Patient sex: M
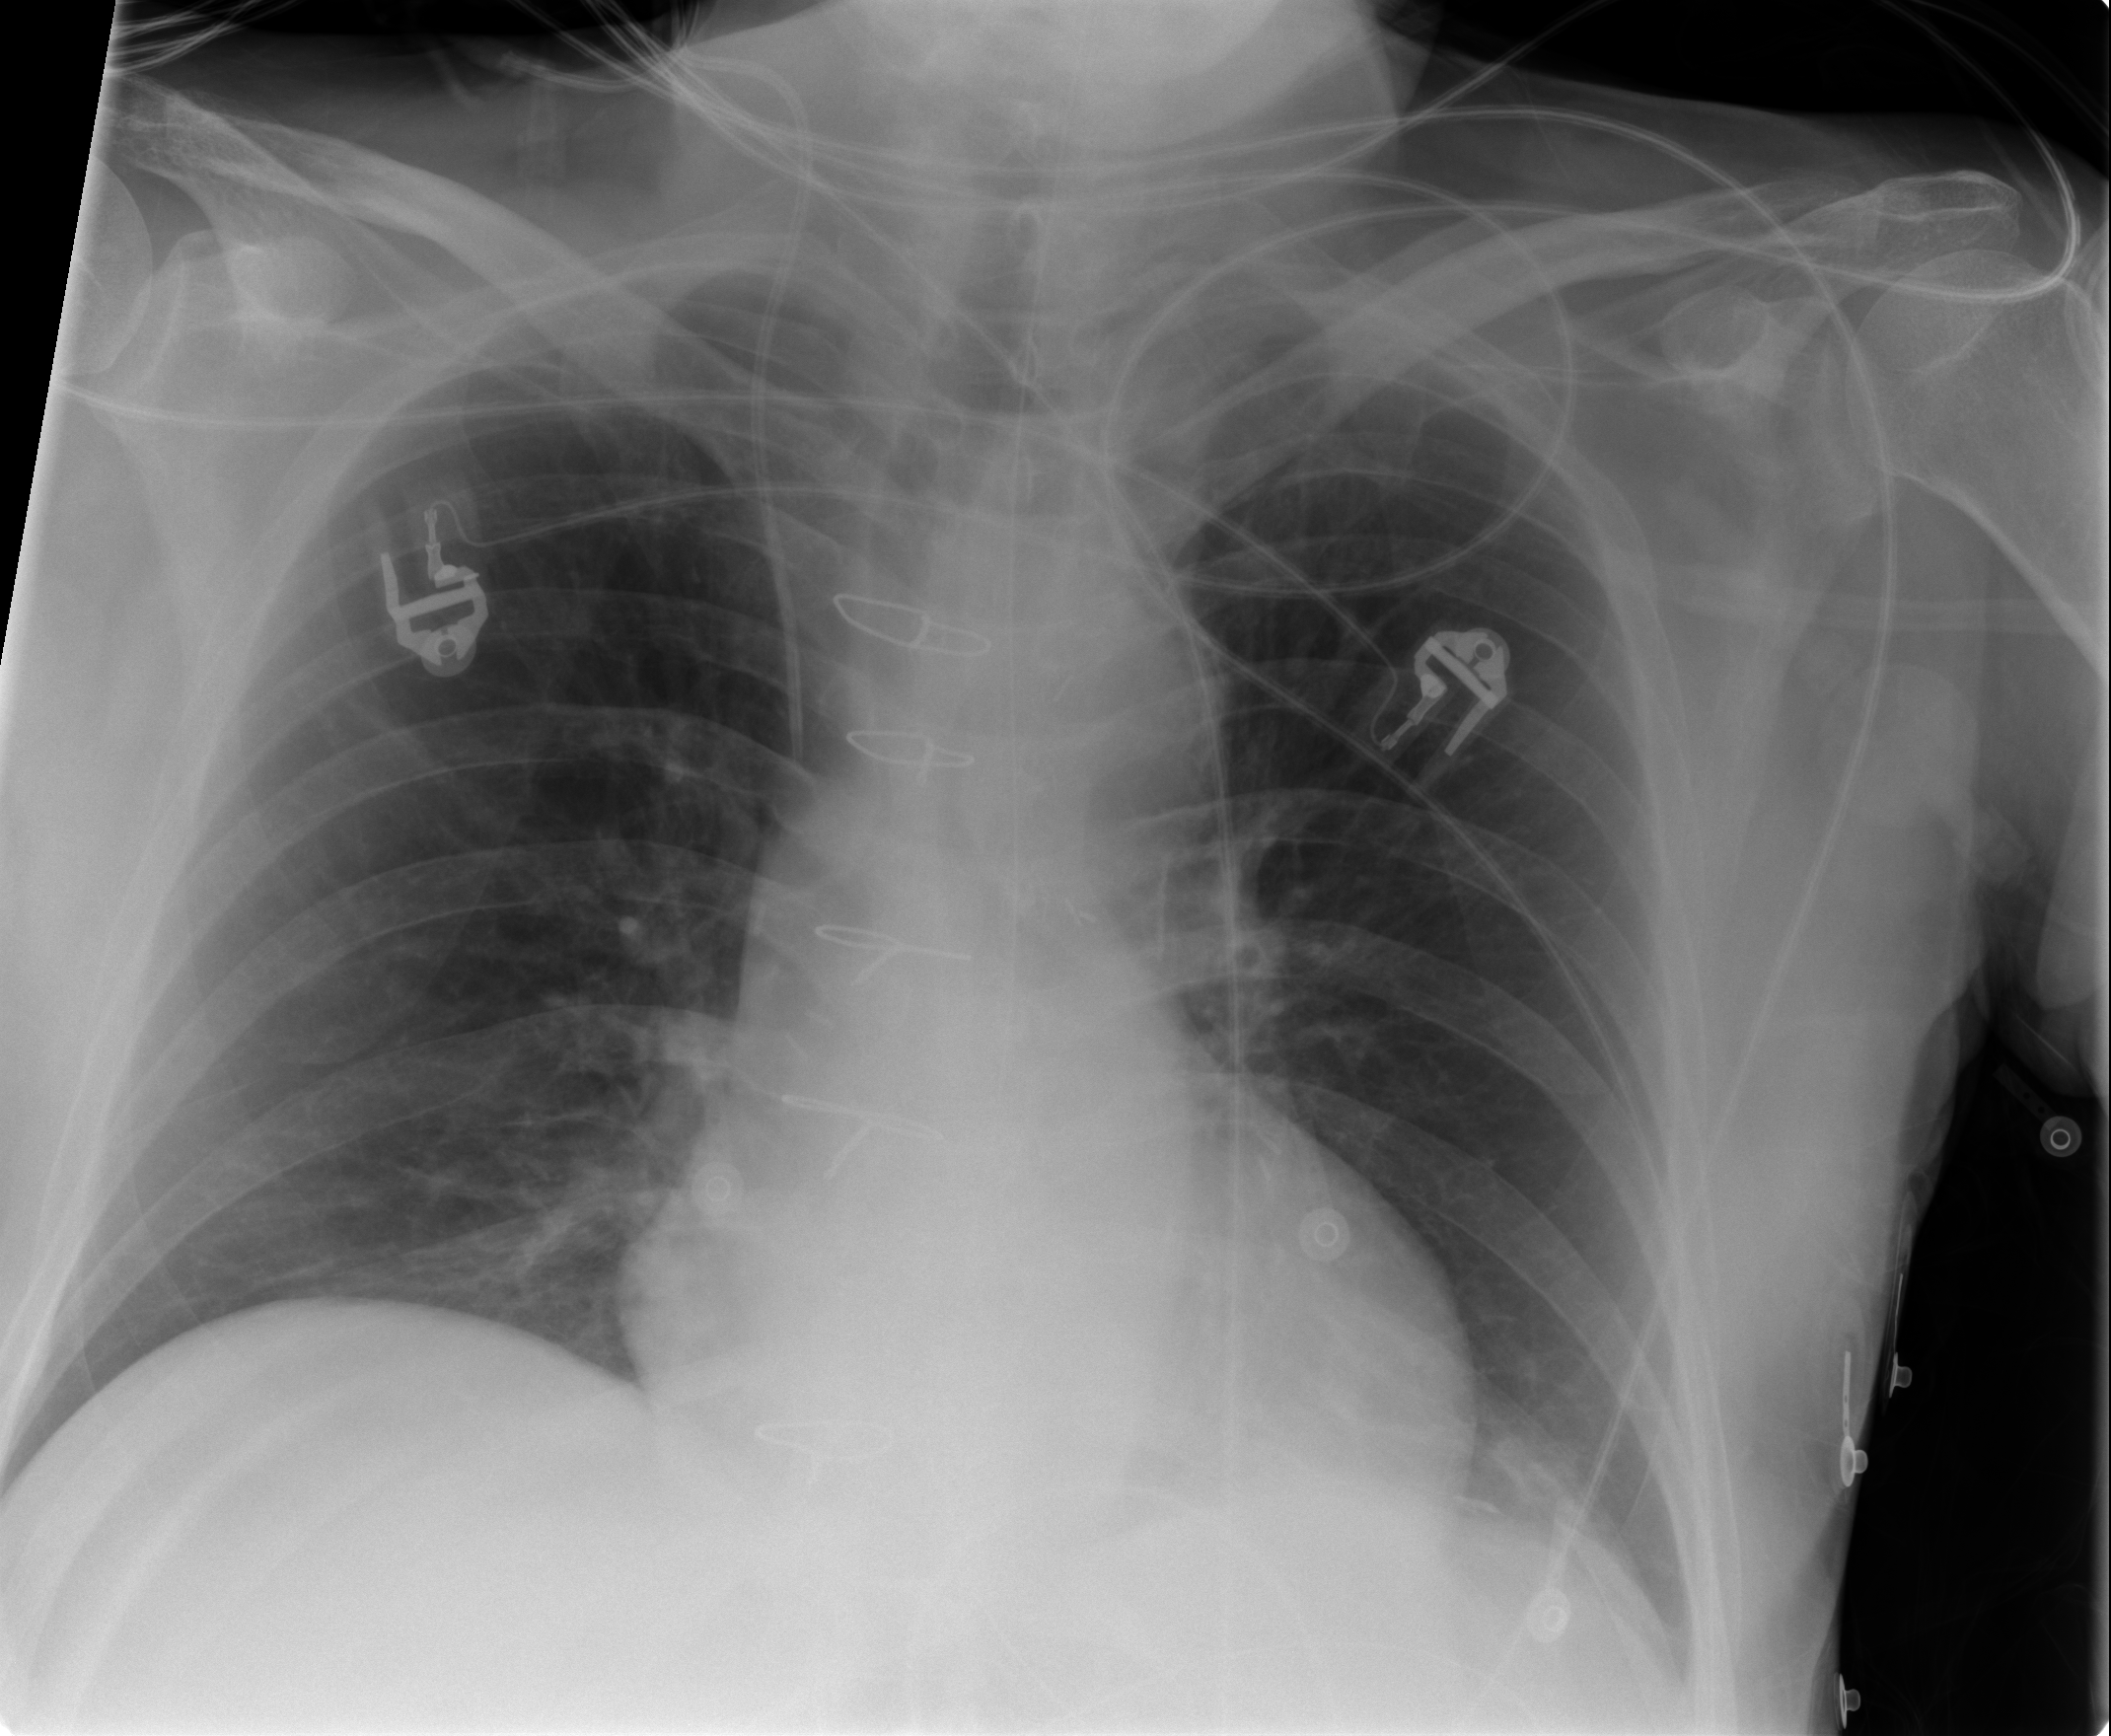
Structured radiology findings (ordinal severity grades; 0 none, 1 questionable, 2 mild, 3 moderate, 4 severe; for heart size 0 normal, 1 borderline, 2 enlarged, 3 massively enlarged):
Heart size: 0
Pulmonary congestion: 0
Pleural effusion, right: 0
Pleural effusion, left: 0
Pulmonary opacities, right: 0
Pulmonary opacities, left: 0
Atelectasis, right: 0
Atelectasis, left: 1